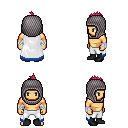
a pixel art fantasy rpg character, male body template, human, tanned skin, white trimmed cape, white pants, ruby red mohawk hairstyle, chain hood, white cloth bandages, black shoes, four views (front, back, left, right), 2x2 character sprite sheet, small pixel art, hard edges, no anti-aliasing